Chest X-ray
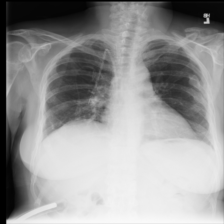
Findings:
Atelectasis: negative
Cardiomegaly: negative
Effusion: negative
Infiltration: negative
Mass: negative
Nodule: negative
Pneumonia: negative
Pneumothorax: negative
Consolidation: negative
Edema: negative
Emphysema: negative
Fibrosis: negative
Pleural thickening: negative
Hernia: negative